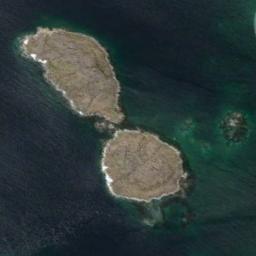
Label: island